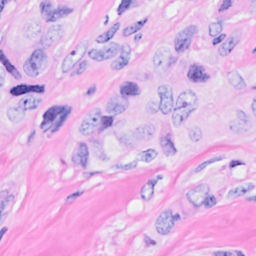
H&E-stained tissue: Breast